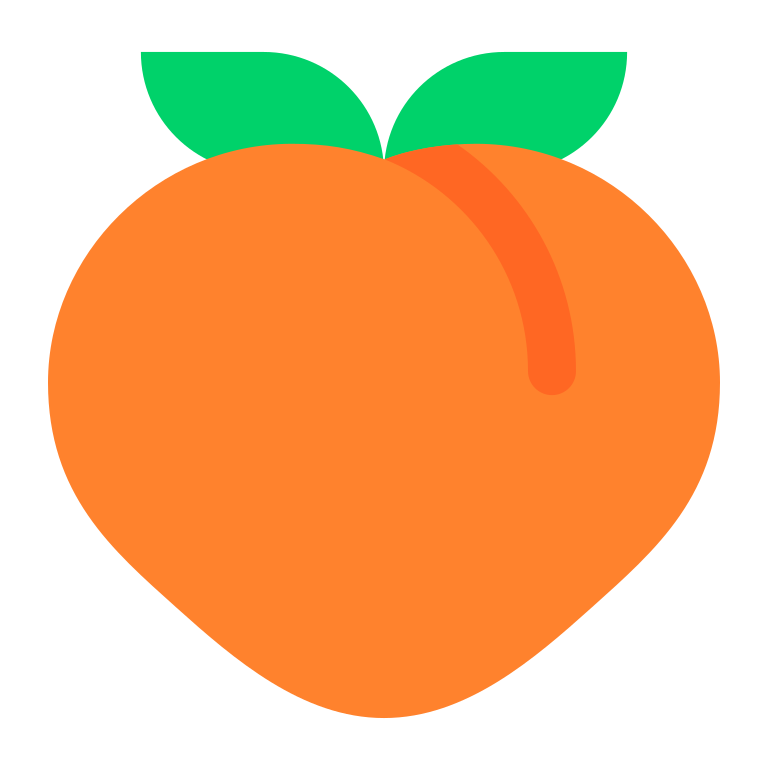
peach flat